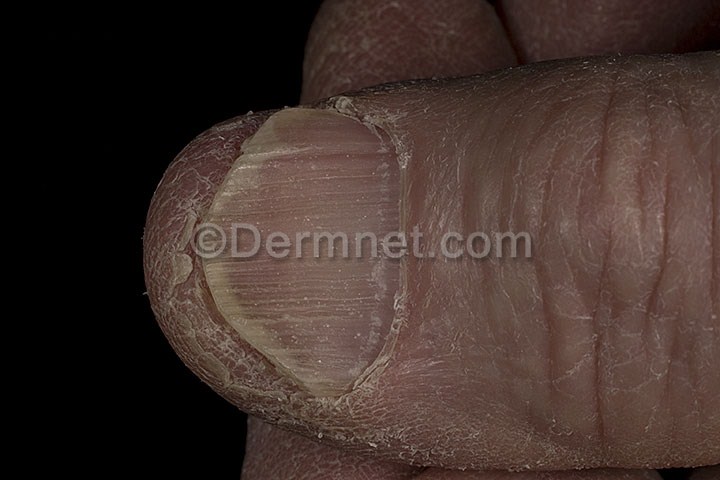
Disease: Nail Fungus and other Nail Disease